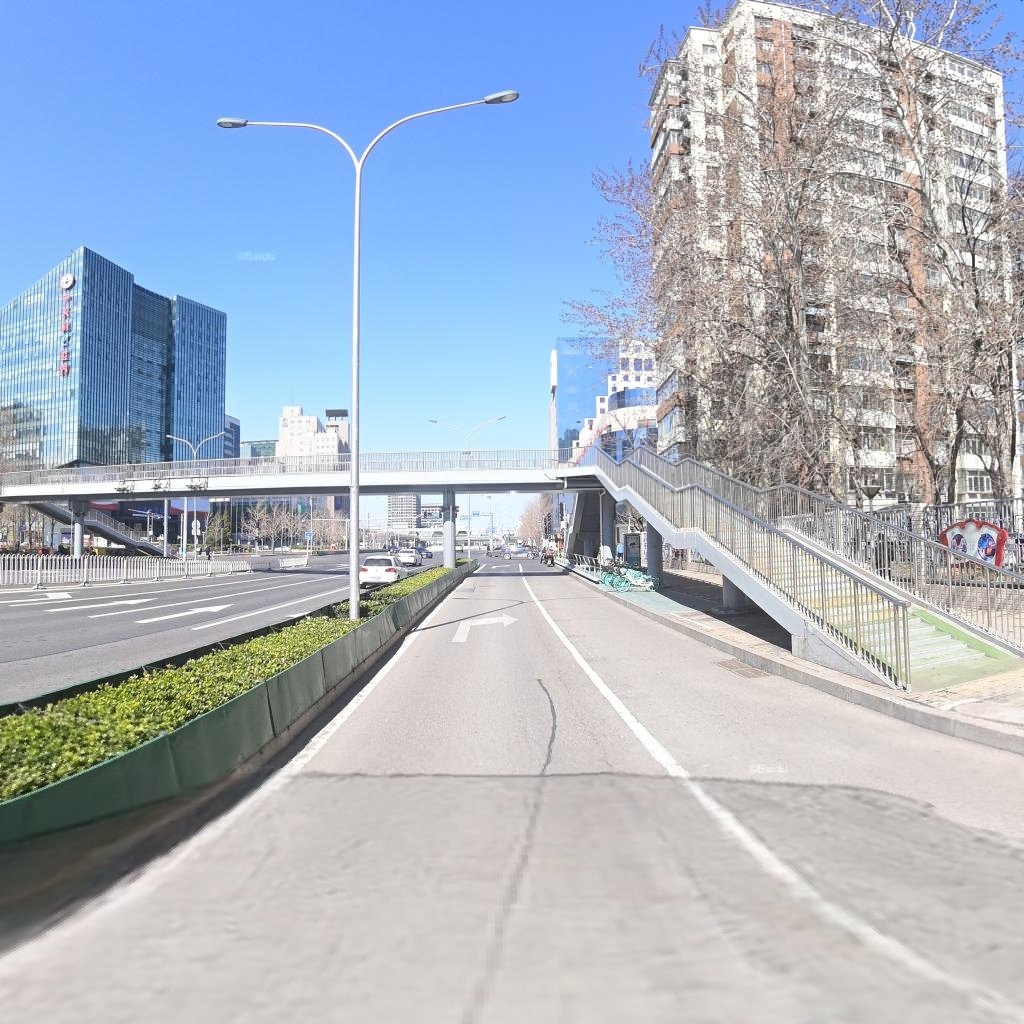
Region: Haidian
Road damage annotations: longitudinal patch